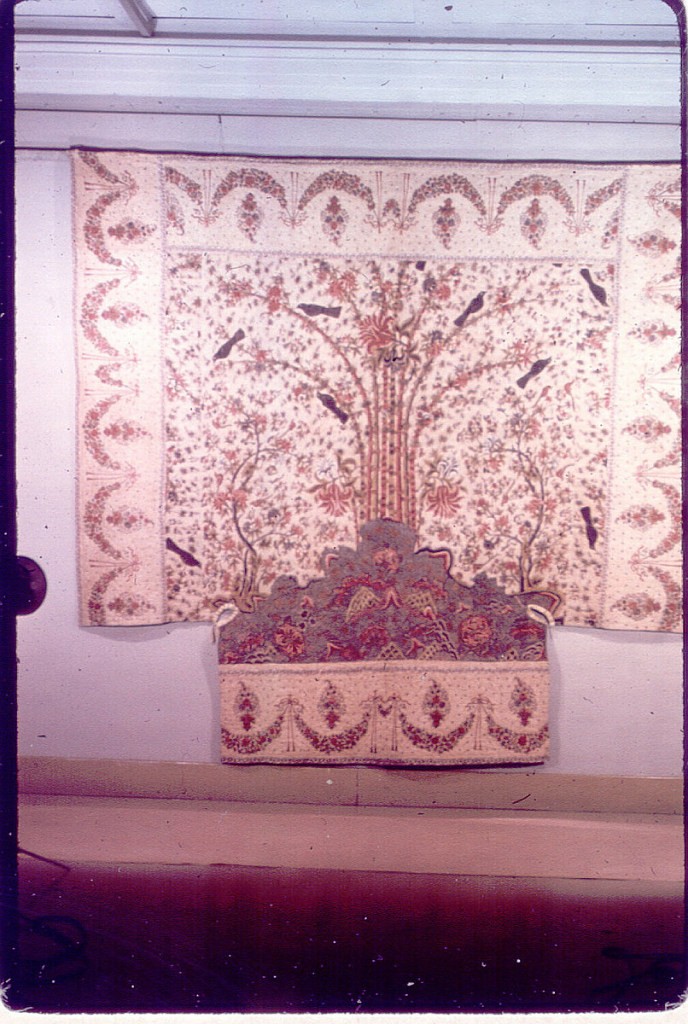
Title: Palampore
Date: mid-19th century
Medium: cotton Technique: mordant-painted, resist-dyed (chintz) and quilted
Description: From a large mound, painted in shades of red, brown and black, rises a cluster of eight bamboos, which branch toward the sides and top.  Bamboos are twined with vines bearing flowers. From the corners of mound grow flowering trees in branches of which parakeets and squirrels disport themselves. The bamboo trunks are alternately red and brown. Most of flowers in shades of red except for a few large blossoms which are white, with veins of black, but tree trunks at sides are brown and foliage yellow-ish brown with dark brown veins. In upper branches, several large birds in black and brown, identified as babblers, and the parakeets are red, with tails in light and dark brown. In the mound, which is painted in detail in conventionalized paints and curves to suggest hillocks, ar eseveral large blossoms in red, one in browns, and groups of animals (deer?) in red.
The entire background is painted with a minute feathery pattern of foliage in a light yellowish-brown.
A border, 17 1/2 inches wide, in formal design of flower garlands and ribbons, edges the entire quilt, except lower corners, left and right, where it has been cut away to fit a bed. Originally the border was painted in one with the main design, as seen at the bottom, but the cover has been shortened at top, thus clipping off the tips of the bamboos, and cut into at the sides. Where these alterations have taken place the border is sewn by hand to the body of the quilt.
Colors: two reds, dark and light brown, pale yellow-brown; remains of light blue in a few large flowers and a few border flowers, black.